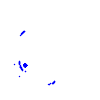
Particle: proton